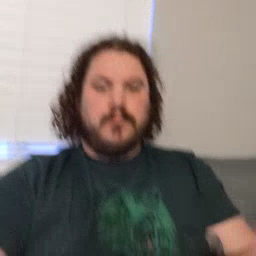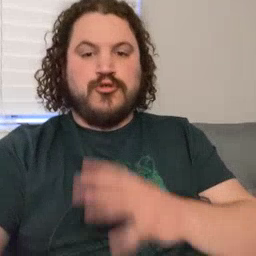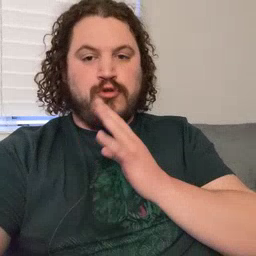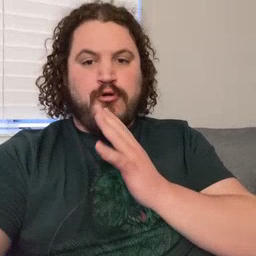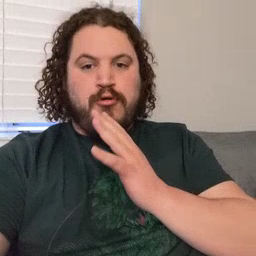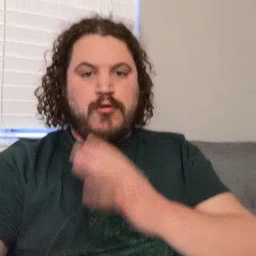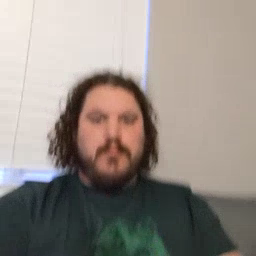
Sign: talk